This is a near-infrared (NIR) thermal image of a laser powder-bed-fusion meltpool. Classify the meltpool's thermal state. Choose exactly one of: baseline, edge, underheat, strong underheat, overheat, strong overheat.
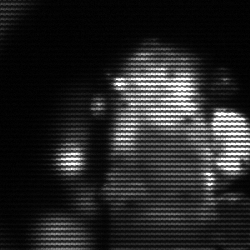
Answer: strong underheat